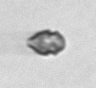
Label: Heterocapsa_rotundata